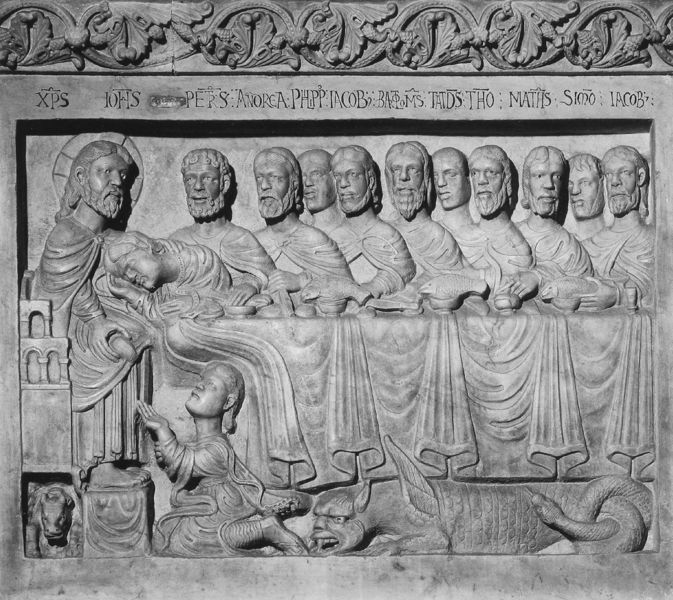
Titel: Kanzel
Standort: Volterra, Dom (EU - I - Toskana)
Schlagwörter: mann, menschen, holz, männer, tisch, ornament, bart, bärte, stein, trauer, vollbart, tischdecke, engel, relief, enge, schlange, gebet, schnitzerei, heiligenschein, jesus, teufel, abendmahl, jünger, gabe, drache, schnitzereien, jeusus